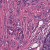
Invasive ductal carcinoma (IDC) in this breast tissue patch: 1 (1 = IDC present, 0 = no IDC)